Круглый вертикальный цилиндр радиуса $R$ прикреплён к горизонтальной плоскости (см. рисунок). Внизу с боковой поверхностью цилиндра соединена нерастяжимая нить длиной $L$, направленная по касательной к поверхности цилиндра. На другом конце нити закреплена маленькая шайба (материальная точка). Шайбе сообщают горизонтальную скорость $v_{0}$, направленную перпендикулярно нити, и шайба начинает скользить по плоскости.
Сколько времени будет продолжаться движение шайбы (наматывание нити на цилиндр) в отсутствие трения?
Сколько времени будет продолжаться движение шайбы при наличии трения между шайбой и плоскостью? Коэффициент трения равен $\mu$.
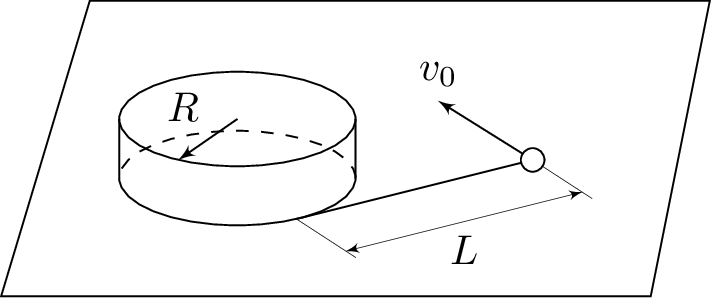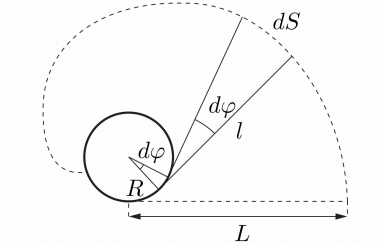
Сколько времени будет продолжаться движение шайбы (наматывание нити на цилиндр) в отсутствие трения?
Решение: Пусть нить отклонилась на некоторый малый угол $d \varphi$ (см. рисунок). Тогда шайба прошла путь $d S=l d \varphi$, а свободная часть нити укоротилась на $d l=R d \varphi$. Следовательно, $d S=\frac{l d l}{R}$, а путь, пройденный шайбой до столкновения с цилиндром: $$ S=\int_{0}^{L} \frac{l d l}{R}=\frac{L^{2}}{2 R}. $$ Поскольку трения нет, кинетическая энергия шайбы, а значит, и её скорость, останется неизменной. Поэтому искомое время $$ t=\frac{L^{2}}{2 R v_{0}}. $$
Ответ: $$ t=\frac{L^{2}}{2 R v_{0}} $$

Сколько времени будет продолжаться движение шайбы при наличии трения между шайбой и плоскостью? Коэффициент трения равен $\mu$.
Решение: При наличии трения шайба движется по дуге с тангенциальным ускорением $a=-\mu g$. Двигаясь с таким ускорением, свободная шайба прошла бы путь $S_{1}=\frac{v_{0}^{2}}{\mu g}$. Поэтому здесь возможны два случая: a) $S \geqslant S_{1}$ или $v_{0} \leqslant L \sqrt{\frac{\mu g}{R}}$. В этом случае шайба до цилиндра не дойдёт или соприкоснётся с ним без удара. Время её движения в этом случае $$ t_{а}=\frac{v_{0}}{\mu g}; $$ б) $S \leqslant S_{1}$ - шайба, пройдя путь $S$, столкнётся с цилиндром или соприкоснётся с ним без удара. Время движения шайбы найдём из формулы для равноускоренного движения: $$ S=\frac{L^{2}}{2 R}=v_{0} t-\frac{\mu g t^{2}}{2} \quad \text { или } \quad t^{2}-2 \frac{v_{0}}{\mu g} t+\frac{L^{2}}{\mu g R}=0 . $$ Квадратное уравнение имеет корни: $$ t_{1,2}=\frac{v_{0}}{\mu g} \pm \sqrt{\left(\frac{v_{0}}{\mu g}\right)^{2}-\frac{L^{2}}{\mu g R}}. $$ Искомое время $t_{б}$ должно быть меньше времени $t_{а}=\frac{v_{0}}{\mu g}$, необходимого для полной остановки шайбы. Поэтому физический смысл имеет корень квадратного уравнения $$ t_{б}=\frac{v_{0}}{\mu g}-\sqrt{\left(\frac{v_{0}}{\mu g}\right)^{2}-\frac{L^{2}}{\mu g R}}=\frac{v_{0}}{\mu g}\left(1-\sqrt{1-\frac{\mu g L^{2}}{v_{0} R}}\right). $$ При $S=S_{1}$ времена $t_{а}$ и $t_{б}$ одинаковы.
Ответ: При $S \geqslant S_{1}$: $$ t_{а}=\frac{v_{0}}{\mu g}; $$ При $S \leqslant S_{1}$: $$ t_{б}=\frac{v_{0}}{\mu g}-\sqrt{\left(\frac{v_{0}}{\mu g}\right)^{2}-\frac{L^{2}}{\mu g R}}=\frac{v_{0}}{\mu g}\left(1-\sqrt{1-\frac{\mu g L^{2}}{v_{0} R}}\right). $$ При $S=S_{1}$ времена $t_{а}$ и $t_{б}$ одинаковы.
Темы:
T, Механика, Динамика, Всероссийские, Вращательное движение, Сухое трение, Трение